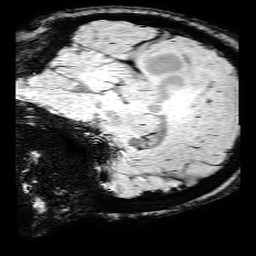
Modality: SWI
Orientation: sagittal
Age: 36
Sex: female
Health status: ill
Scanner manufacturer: philips
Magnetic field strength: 3 T
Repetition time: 0.031 s